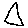
Label: triangle